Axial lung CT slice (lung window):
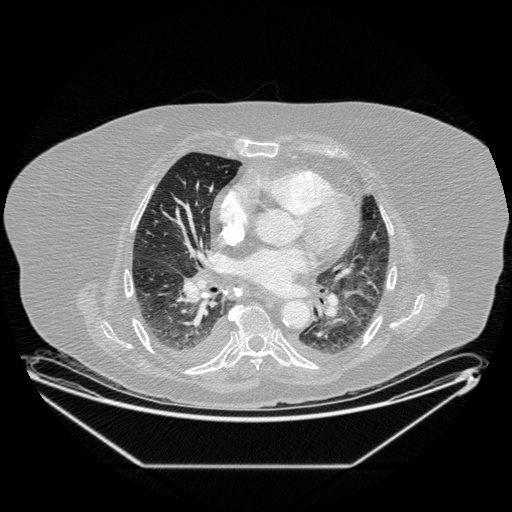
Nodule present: no